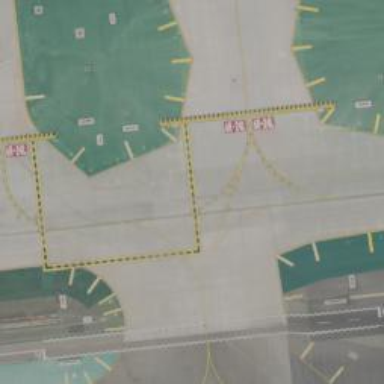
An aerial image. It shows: Image of taxiway at airport.